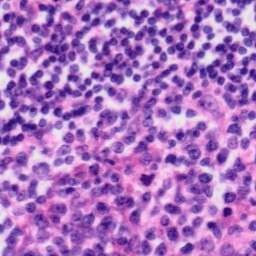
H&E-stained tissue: Tonsil